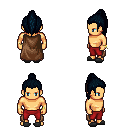
a pixel art fantasy rpg character, male body template, human, tanned skin, brown cape, red pants, raven long topknot hairstyle, bracelets, gray slippers, four views (front, back, left, right), 2x2 character sprite sheet, small pixel art, hard edges, no anti-aliasing